Question: How do you make sense of exceptions like this? It doesn't add up because the CatalogFacade does compile fine, and By the way, I do implement the classes they ask for. "Any of" seems like it's not needed to have all of them.
'''
Exception while loading the app : java.lang.IllegalStateException: ContainerBase.addChild: start: org.apache.catalina.LifecycleException: java.lang.IllegalArgumentException: java.lang.IllegalArgumentException:
'''
Which is Inside this surrounding error message, that seems a bit vague:
'''
[exec] remote failure: Error occurred during deployment: Exception while lo
ading the app : java.lang.IllegalStateException: ContainerBase.addChild: start:
org.apache.catalina.LifecycleException: java.lang.IllegalArgumentException: java
.lang.IllegalArgumentException: PWC1430: Unable to add listener of type: com.sun
.javaee.blueprints.petstore.model.CatalogFacade, because it does not implement a
ny of the required ServletContextListener, ServletContextAttributeListener, Serv
letRequestListener, ServletRequestAttributeListener, HttpSessionListener, or Htt
pSessionAttributeListener interfaces. Please see server.log for more details.
[exec] Command deploy failed.
'''
BUILD FAILED
C:\LatestPS runk\wsp-projectpp-server-ant.xml:379: exec returned: 1
I've been trying things all night . It's not clear.
By the way, to the best of my knowledge..there's nothing significant at app-server-ant.xml:379..
Here's the Full log(I know it's quite big):

Some more of files are here : <URL>
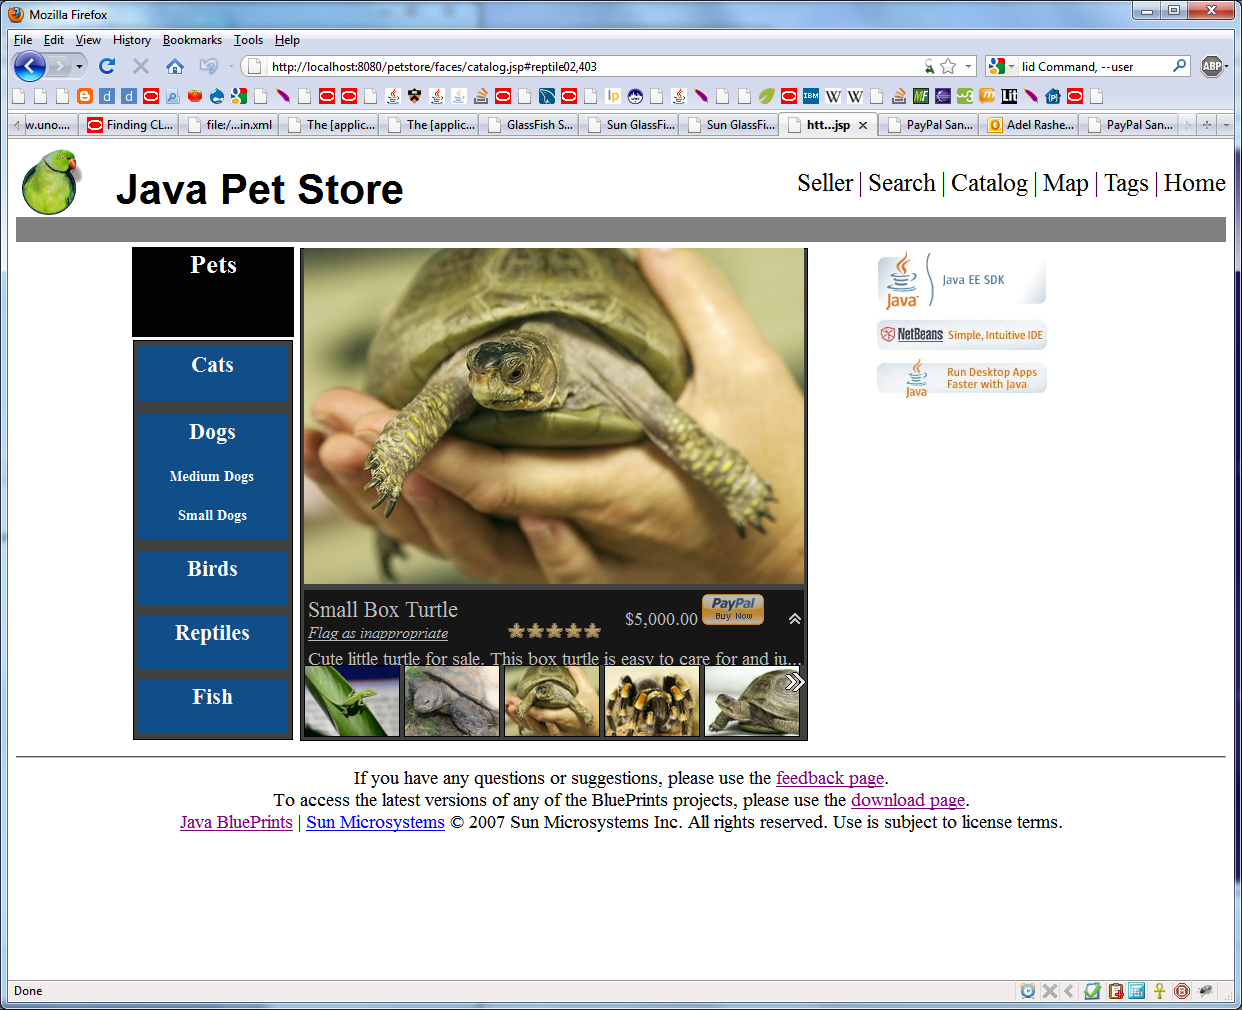
Answer: The problem is there in the error-message. The '<listener>' you specify in your web.xml, 'CatalogFacade' does not implement the required Listener interface, specified by the servlet specification.
Check the implementation of your 'CatalogFacade'. Depending on what type of listener it should be (that is, what lifecycle events should it be notified of) it must implement one of ServletContextListener, ServletContextAttributeListener, ServletRequestListener, ServletRequestAttributeListener, HttpSessionListener, or HttpSessionAttributeListener.